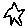
Label: star